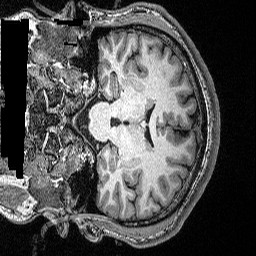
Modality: T1w
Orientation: coronal
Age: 31
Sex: male
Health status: healthy
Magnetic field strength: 3 T
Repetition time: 2.53 s
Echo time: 0.00331 s